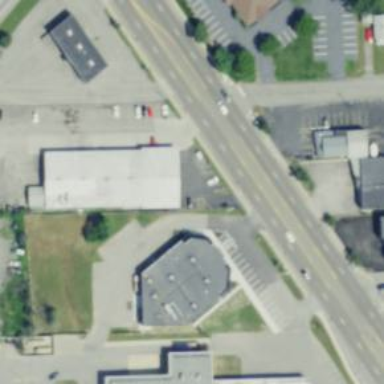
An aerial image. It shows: Car rental facility.